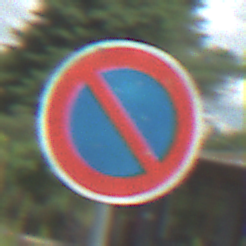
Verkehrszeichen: EingeschraenktesHalteverbot
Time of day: Midday
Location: Outdoor (Nature)
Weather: PartlyCloudy
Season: NotSpecified
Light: Natural